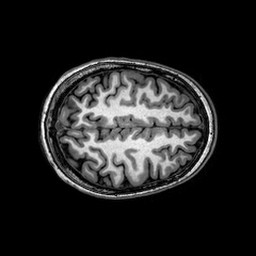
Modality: T1w
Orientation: axial
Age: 19
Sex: female